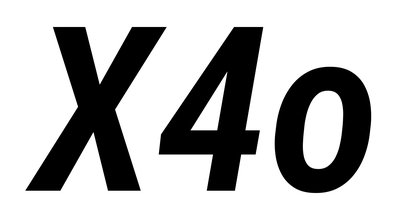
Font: Roboto-Italic_Condensed_SemiBold_Italic